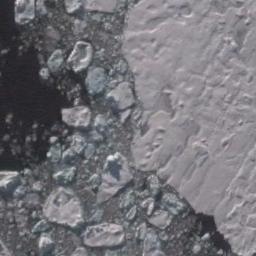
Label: sea_ice